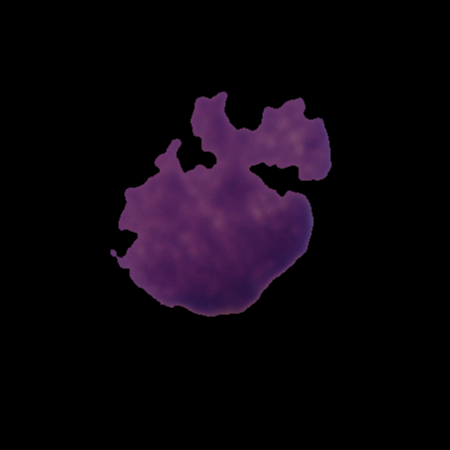
Label: cancer